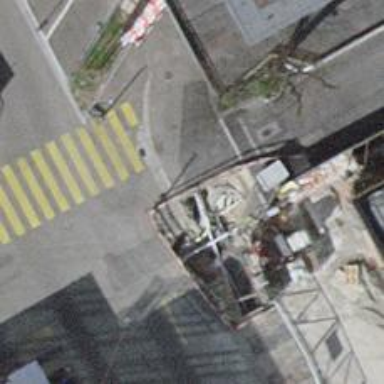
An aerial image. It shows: Unmarked crossing with traffic calming table on the road.